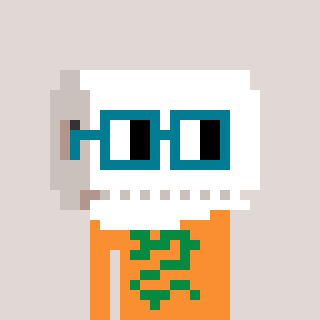
a pixel art character with square dark green glasses, a toiletpaper-full-shaped head and a orange-colored body on a warm background